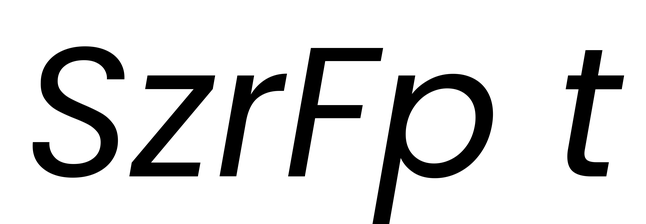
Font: Poppins-Italic